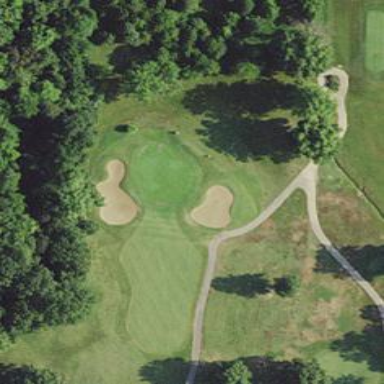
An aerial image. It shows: Golf hole.